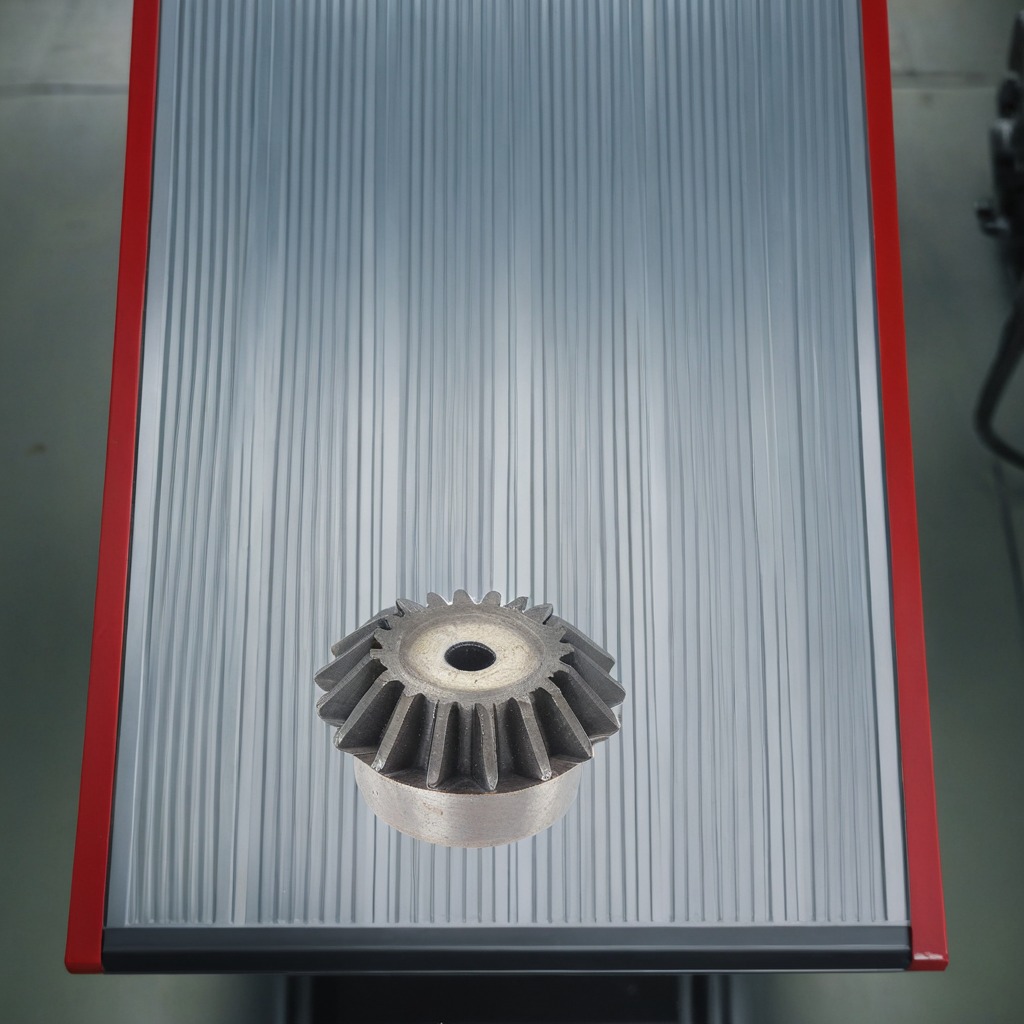
A steel gear with teeth is lying on the toolbox surface in an airplane hangar workshop 8K.